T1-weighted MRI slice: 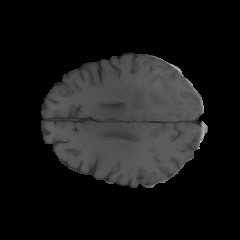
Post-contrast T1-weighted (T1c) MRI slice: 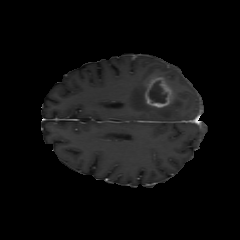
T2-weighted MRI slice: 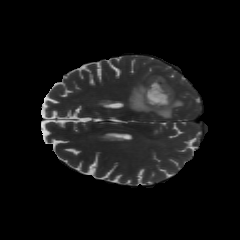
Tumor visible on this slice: yes